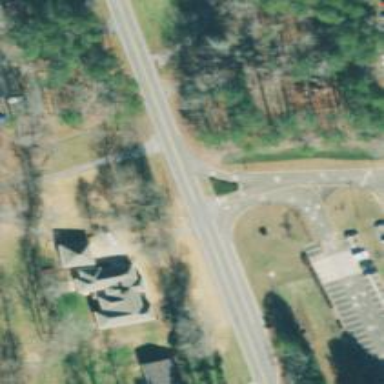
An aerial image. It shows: Left sidewalk along asphalt tertiary road.